Question: Count the number of objects in the diagram.
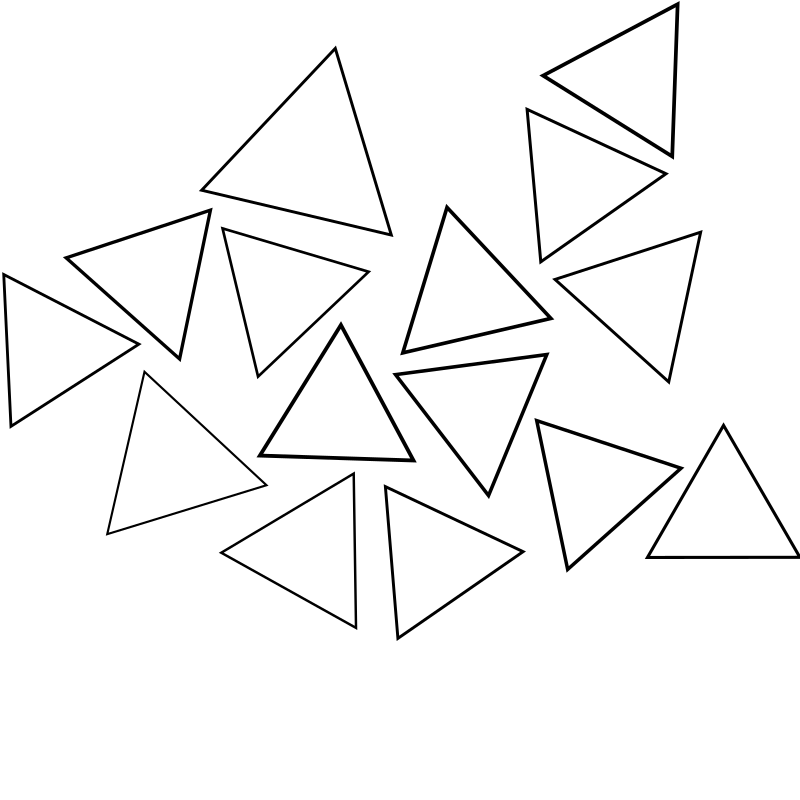
Answer: 15